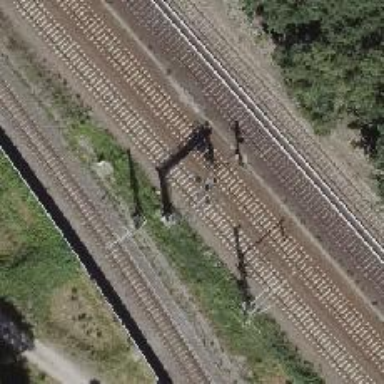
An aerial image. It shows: Railway signal.